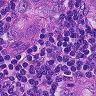
Metastatic tissue present: yes